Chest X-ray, AP view. Patient: 65 years old, sex F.
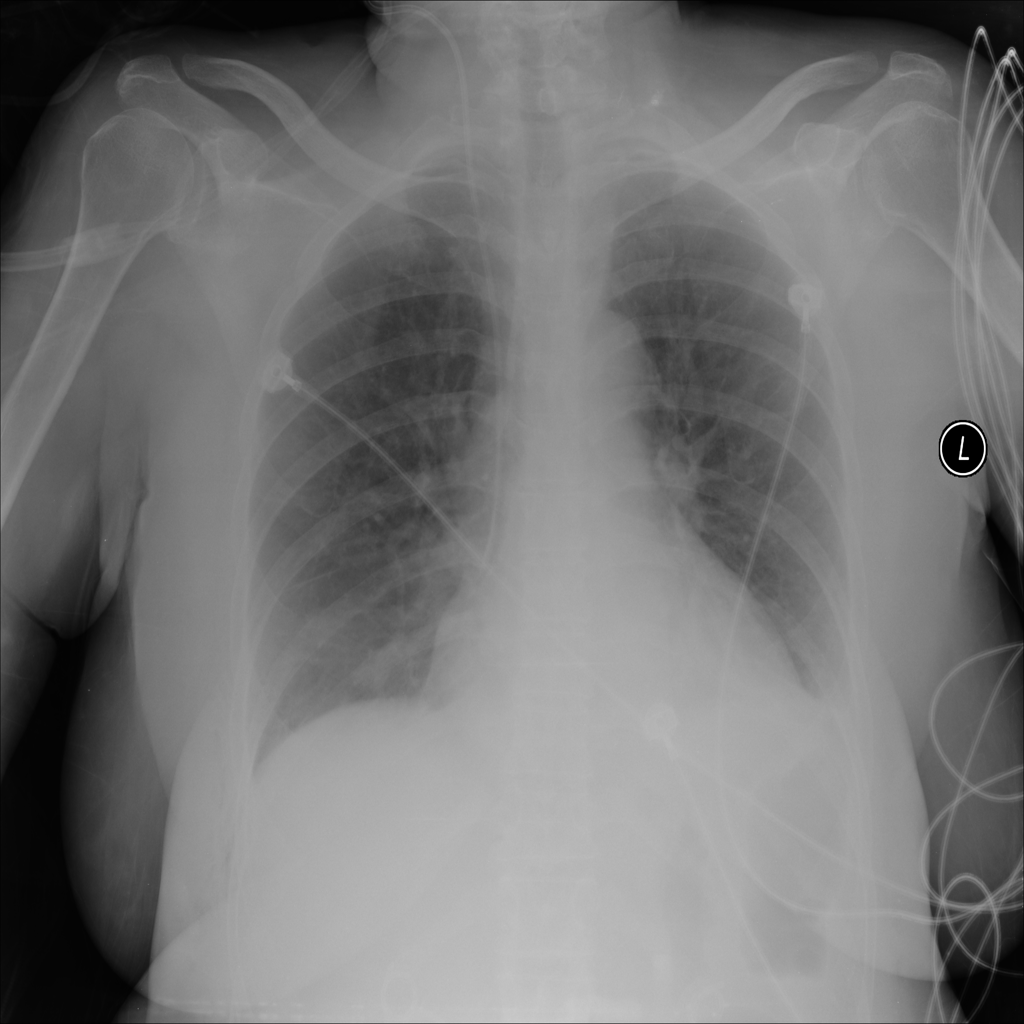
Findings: Emphysema